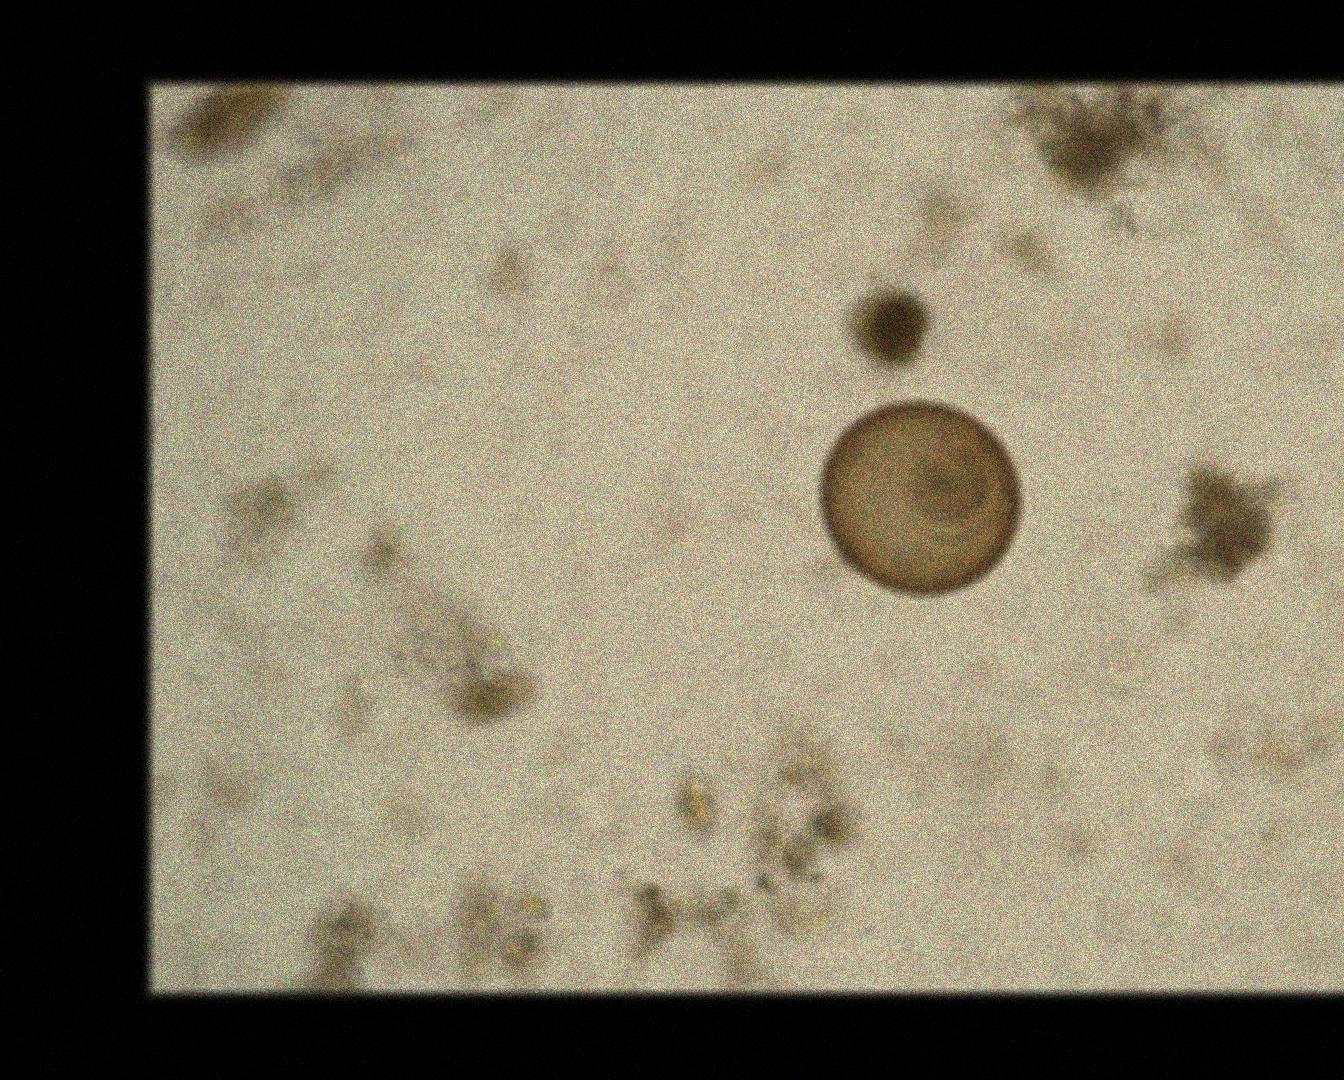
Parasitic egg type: Hymenolepis diminuta